Question: I have the problem that I cannot connect the implementation between two buttons. After I pressed the "Grayscale" button and got the grayscale image, I pressed the "Canny" button but the user interface suddenly closed.
I don't know what's wrong in my code.
'''
def getImage(self):
global fname
fname = QFileDialog.getOpenFileName(self, 'Open file',
'C:\Usersinil-ping\Desktop\CODE',"Image Files (*.jpg *.gif *.bmp *.png)")
pixmap = QPixmap(fname[0])
self.label.setPixmap(QPixmap(pixmap))
self.resize(pixmap.width(), pixmap.height())
def Grayscale(self):
global edges
edges = cv2.imread(fname[0], 0)
edges = cv2.GaussianBlur(edges, (5, 5), 0)
height, width = edges.shape[:2]
ret,edges = cv2.threshold(edges,150,255,cv2.THRESH_BINARY)
kernel = np.ones((5,5),np.uint8)
edges = cv2.morphologyEx(edges, cv2.MORPH_OPEN, kernel)
edges = cv2.morphologyEx(edges, cv2.MORPH_OPEN, kernel)
edges = QImage(edges, width, height, QImage.Format_Grayscale8)
pixmap = QPixmap.fromImage(edges)
self.label.setPixmap(pixmap)
self.resize(pixmap.width(), pixmap.height())
def Canny(self):
edges2 = cv2.imread(edges[0],-1)
edges2 = cv2.Canny(edges2,180,200)
edges2 = QImage(edges2, width, height, QImage.Format_Grayscale8)
pixmap = QPixmap.fromImage(edges2)
self.label.setPixmap(pixmap)
self.resize(pixmap.width(), pixmap.height())
'''

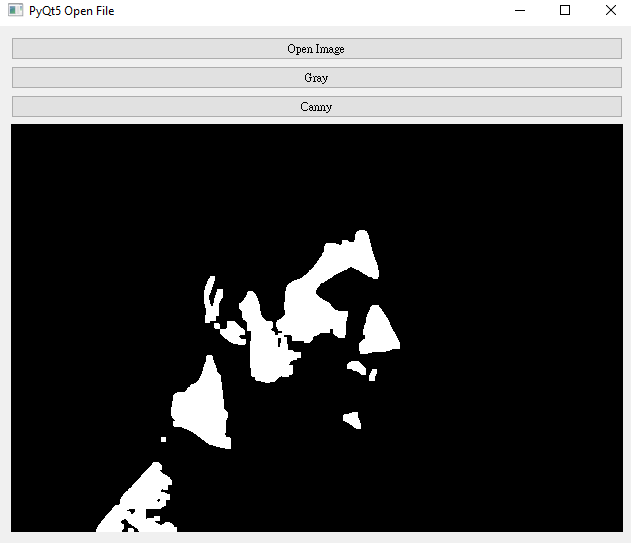
Answer: There are a lot of problems with your code (including the fact that you didn't provide a <URL>:
- - 'edges'- 'cv2.imread(edges[0],-1)''edges'- - -
Here's a possible improvement over your code. I'm adding the widget creation parts, as it was missing in the original example.
'''
class ShowImage(QWidget):
def __init__(self):
QWidget.__init__(self)
layout = QVBoxLayout(self)
self.label = QLabel()
layout.addWidget(self.label)
self.getImageBtn = QPushButton()
layout.addWidget(self.getImageBtn)
self.getImageBtn.clicked.connect(self.getImage)
self.grayBtn = QPushButton('gray')
layout.addWidget(self.grayBtn)
self.grayBtn.clicked.connect(self.grayScale)
self.cannyBtn = QPushButton('canny')
layout.addWidget(self.cannyBtn)
self.cannyBtn.clicked.connect(self.canny)
self.fileName = None
self.edges = None
def getImage(self):
fname = QFileDialog.getOpenFileName(self, 'Open file',
'C:\Usersinil-ping\Desktop\CODE',"Image Files (*.jpg *.gif *.bmp *.png)")
if fname[0]:
self.fileName = fname[0]
pixmap = QPixmap(self.fileName)
self.label.setPixmap(pixmap)
def grayScale(self):
if not self.fileName:
return
edges = cv2.imread(self.fileName, 0)
edges = cv2.GaussianBlur(edges, (5, 5), 0)
ret,edges = cv2.threshold(edges, 150, 255, cv2.THRESH_BINARY)
kernel = np.ones((5, 5), np.uint8)
edges = cv2.morphologyEx(edges, cv2.MORPH_OPEN, kernel)
edges = cv2.morphologyEx(edges, cv2.MORPH_OPEN, kernel)
self.edges = edges
height, width = edges.shape[:2]
image = QImage(edges, width, height, QImage.Format_Grayscale8)
pixmap = QPixmap.fromImage(image)
self.label.setPixmap(pixmap)
def canny(self):
if self.edges is None:
return
edges2 = cv2.Canny(self.edges, 180, 200)
height, width = edges2.shape[:2]
edges2 = QImage(edges2, width, height, QImage.Format_Grayscale8)
pixmap = QPixmap.fromImage(edges2)
self.label.setPixmap(pixmap)
'''